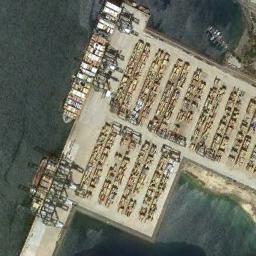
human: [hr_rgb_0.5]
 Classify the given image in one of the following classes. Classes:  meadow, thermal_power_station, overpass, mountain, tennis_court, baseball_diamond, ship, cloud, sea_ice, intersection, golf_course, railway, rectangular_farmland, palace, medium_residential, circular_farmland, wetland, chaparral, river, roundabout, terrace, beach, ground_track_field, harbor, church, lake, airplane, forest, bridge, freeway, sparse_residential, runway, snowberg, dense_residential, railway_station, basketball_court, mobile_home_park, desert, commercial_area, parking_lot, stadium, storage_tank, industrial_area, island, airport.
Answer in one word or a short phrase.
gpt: ship